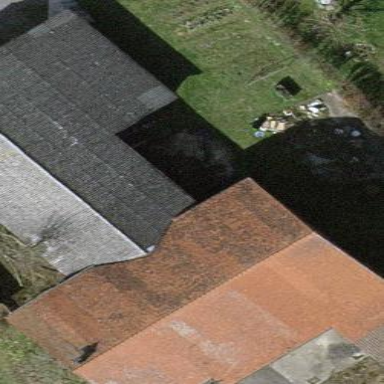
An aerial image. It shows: Farm building.